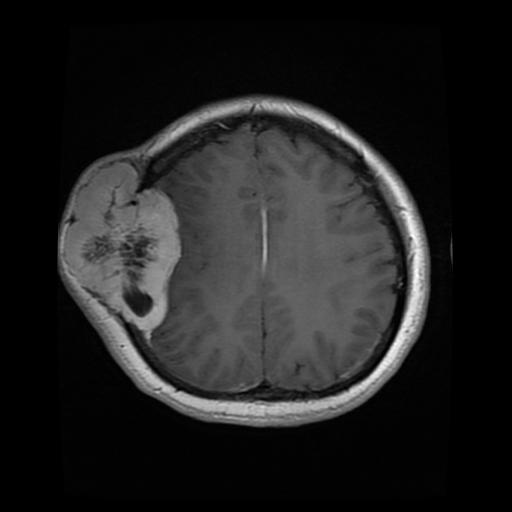
Label: meningioma